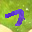
Label: 7